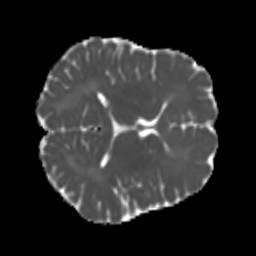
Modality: MD
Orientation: axial
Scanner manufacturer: siemens
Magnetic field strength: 3 T
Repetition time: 4 s
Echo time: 0.0594 s